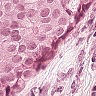
Metastatic tissue present: yes